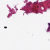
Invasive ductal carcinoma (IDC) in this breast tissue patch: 0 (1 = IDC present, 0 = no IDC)